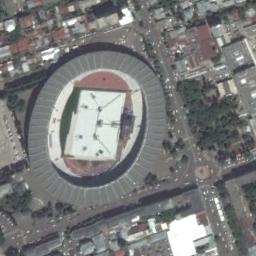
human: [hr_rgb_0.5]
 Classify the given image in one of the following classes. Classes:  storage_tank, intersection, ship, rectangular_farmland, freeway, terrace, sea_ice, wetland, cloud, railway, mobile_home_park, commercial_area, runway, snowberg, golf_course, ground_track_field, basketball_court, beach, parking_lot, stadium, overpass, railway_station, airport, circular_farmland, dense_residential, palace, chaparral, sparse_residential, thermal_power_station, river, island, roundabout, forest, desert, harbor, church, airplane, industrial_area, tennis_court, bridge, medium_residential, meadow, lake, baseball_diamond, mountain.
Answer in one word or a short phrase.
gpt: stadium